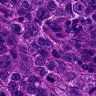
Metastatic tissue present: yes